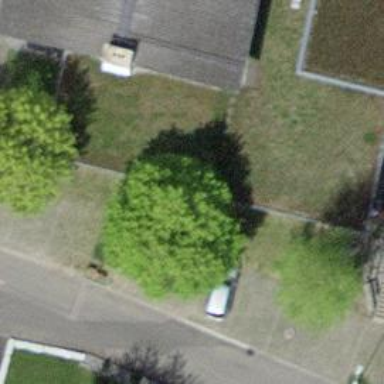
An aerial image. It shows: Parking area with surface.